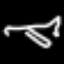
Label: airplane